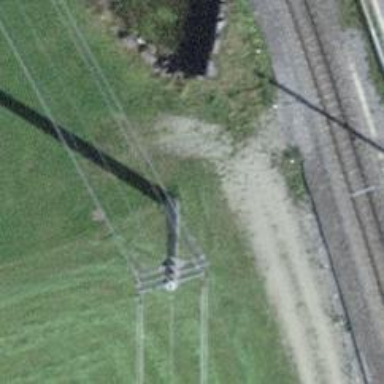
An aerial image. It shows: Power line in the image.